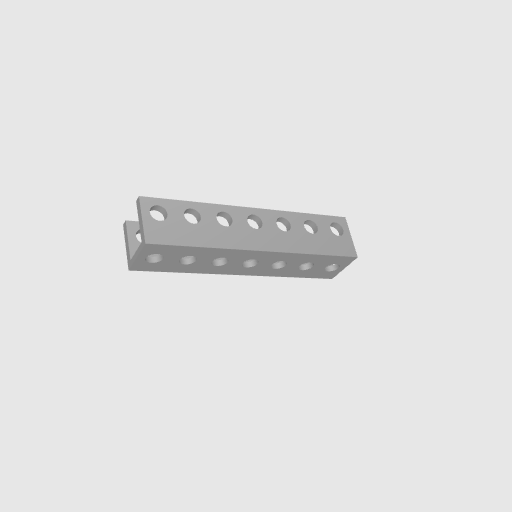
Part: UBeam7H